Question: I want to build a bootstrap 3 navbar like the facebook app, with some icons.
The problem is that when the bar its collapsed, all the icons are hidden. If I put the icons outside from '<div class="collapse navbar-collapse">' the icons are out and not hidden, but the '<ul><li>' doen't work and put my icons vertically.
If its possible I want also to align the icons in the center:

Thats all! Thanks friends ;)
EDIT1:
'''
<div class="navbar navbar-default navbar-fixed-top">
<div class="navbar-header"><a class="navbar-brand" href="#">Brand</a>
<a href="#" class="navbar-icon"><span class="glyphicon glyphicon-comment"></span></a>
<a href="#" class="navbar-icon"><span class="glyphicon glyphicon-edit"></span></a>
<a class="navbar-toggle" data-toggle="collapse" data-target=".navbar-collapse">
<span class="icon-bar"></span>
<span class="icon-bar"></span>
<span class="icon-bar"></span>
</a>
</div>
<div class="navbar-collapse collapse">
<ul class="nav navbar-nav navbar-right">
<li class="active"><a href="#">Home</a></li>
<li><a href="#">Link</a></li>
<li><a href="#">More</a></li>
<li><a href="#">Options</a></li>
</ul>
</div>
</div>
'''
'''
.navbar-header .navbar-icon {
line-height:50px;
height:50px;
}
.navbar-header a.navbar-icon {
padding:0 10px;
float:left;
}
'''
<URL>
This example is working now. I need to know hw can I align in the center the icons in the mobile responsive version.
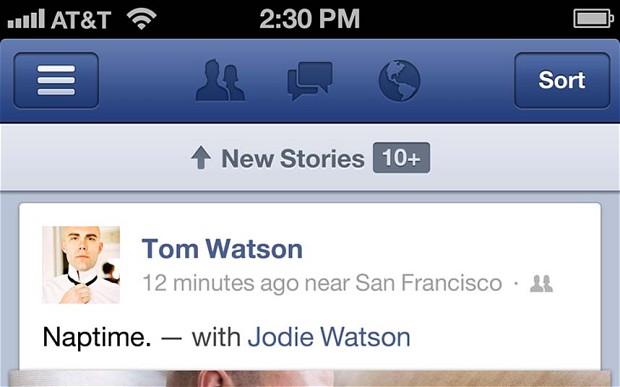
Answer: In the mobile version, wrap your icons in a div with style 'text-align:center' and remove the float left of your icons.